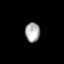
Tissue: lung
Cell type: Others
Senescence score: 0.2175
Nuclear area (px): 282
Mean DAPI intensity: 169.021